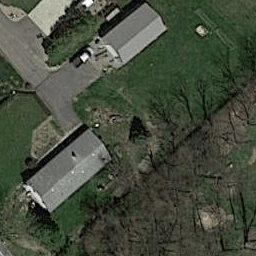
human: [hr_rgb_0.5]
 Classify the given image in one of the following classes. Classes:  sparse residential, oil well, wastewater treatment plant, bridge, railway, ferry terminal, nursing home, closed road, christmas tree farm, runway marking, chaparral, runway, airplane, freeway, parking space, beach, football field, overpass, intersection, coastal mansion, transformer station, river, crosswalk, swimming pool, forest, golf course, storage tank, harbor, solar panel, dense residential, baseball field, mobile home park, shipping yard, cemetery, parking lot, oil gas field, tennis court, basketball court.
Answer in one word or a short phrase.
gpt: sparse residential